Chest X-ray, AP view. Patient: 27 years old, sex M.
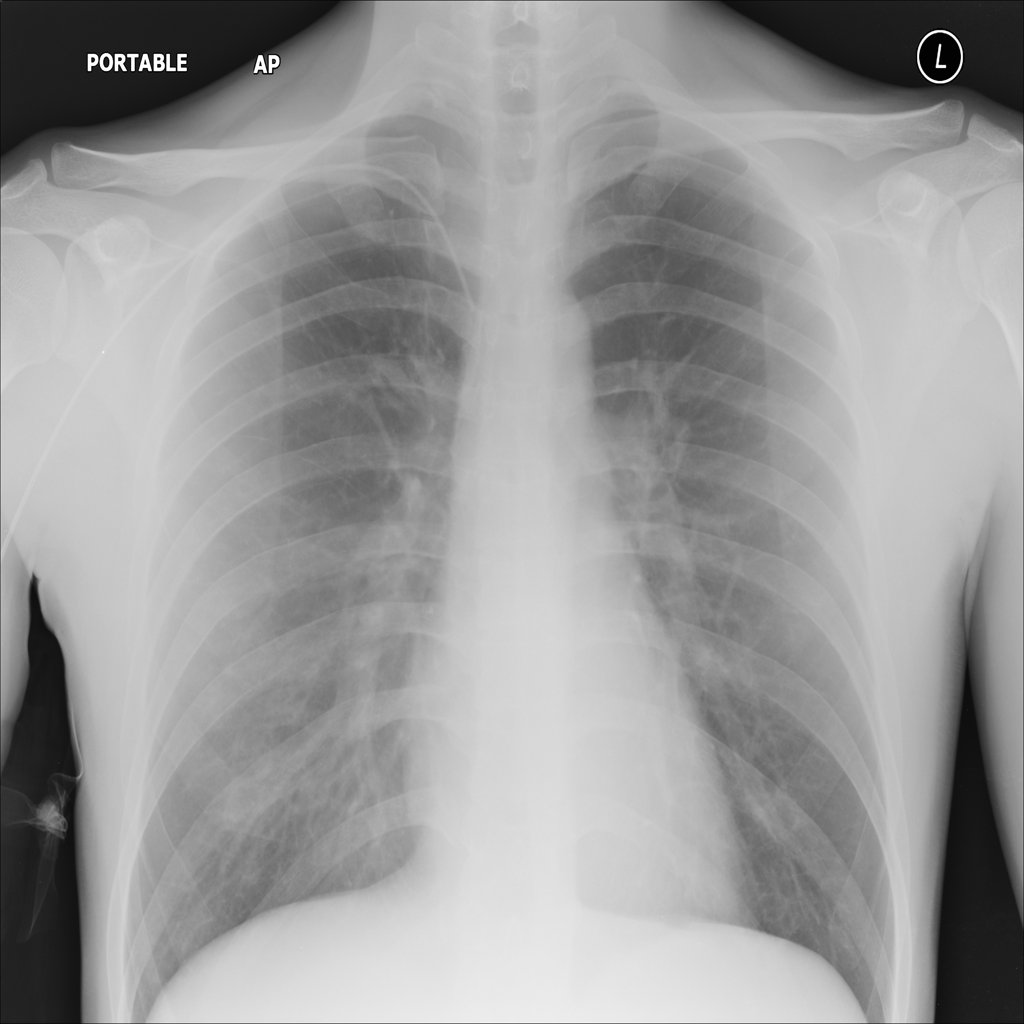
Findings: No Finding